Question: There is a webproject with a batchfile that generates all files needed on the targetserver and puts them in a folder "/Deployable" .
The batch file is quite involved because the project contains a pluginsystem and all plugins need to be copied to a certain location.
When I use webdeploy to deploy to the targetserver it happens what you expect: there are some of the needed assemblies copied over, but not the files as specified in the batchfile.
My plan is now to first execute the batchfile and then use webdeploy to copy the folder "/Deployable" to the targetserver. Can this be done with webdeploy?
This is what I see in Visual Studio deploy menue:
This is the resulting publish profile
'''
<?xml version="1.0" encoding="utf-8"?> <publishData>
<publishProfile publishUrl="http://myserver/msdeployagentservice"
deleteExistingFiles="False"
ftpAnonymousLogin="False"
ftpPassiveMode="True"
msdeploySite="mysite/"
msdeploySiteID=""
msdeployRemoteSitePhysicalPath=""
msdeployAllowUntrustedCertificate="False"
msdeploySkipExtraFilesOnServer="False"
msdeployMarkAsApp="False"
profileName="publish_to_myserver"
publishMethod="MSDeploy"
replaceMatchingFiles="True"
userName="myuser"
savePWD="True" userPWD="xxx" SelectedForPublish="True" />
</publishData>>
'''
---
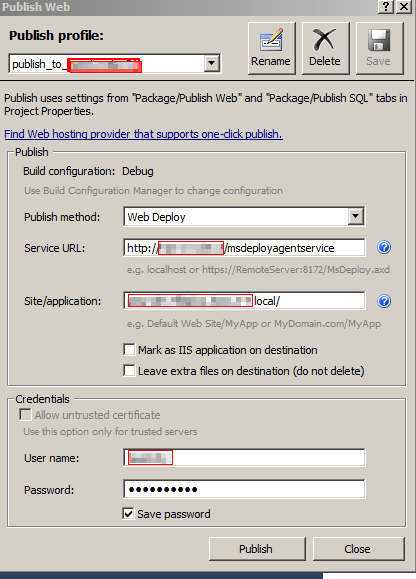
Answer: I think there is an ability to add third-party files into webdeploy package by modifying '.csproj' file, however, I have never had to use it.
---
, you can easily achieve the same result by using MSDeploy's <URL> verb, by specifying your '/Deployable' folder as the '-source' argument and your target server's msdeploy service as the '-dest', e.g.:
'''
$(WebDeployToolPath)\msdeploy -verb:sync -source:dirPath='Deployable' -dest:dirPath='$(DeployDirectoryLocalPath)',computerName=$(DeployTargetURL),userName='$(DeployUserName)',password='$(Password)',authType='Basic' -verbose -allowUntrusted
'''
Substitutions:
- '$(WebDeployToolPath)''c:\Program Files (x86)\IIS\Microsoft Web Deploy V3\msdeploy.exe'- 'Deployable\'- '$(DeployDirectoryLocalPath)'- '$(DeployTargetURL)''https://192.168.142.55:8172/MsDeploy.axd''http://myserver/msdeployagentservice'- '$(DeployUserName)'- '$(Password)'
That's it - this command will synchronize 'Deployable\' folder with '$(DeployDirectoryLocalPath)' folder (i.e. make the content exactly match).
You can wrap it into an msbuild target in your '.csproj' file:
'''
<PropertyGroup>
<DeployTargetURL Condition="'$(DeployTargetURL)'==''">https://192.168.142.55:8172/MsDeploy.axd</DeployTargetURL>
<DeployUserName Condition="'$(DeployUserName)'==''">tergetServer\Administrator</DeployUserName>
<Password Condition="'$(Password)'==''">AdminPassword</Password>
<WebDeployToolPath Condition="'$(WebDeployToolPath)'==''">c:\Program Files (x86)\IIS\Microsoft Web Deploy V3\msdeploy.exe</WebDeployToolPath>
'''
'''
<Target Name="Deploy">
<Exec Command="&quot;$(WebDeployToolPath)&quot;\msdeploy -verb:sync -source:dirPath='Deployable' -dest:dirPath='$(DeployDirectoryLocalPath)',computerName=$(DeployTargetURL),userName='$(DeployUserName)',password='$(Password)',authType='Basic' -verbose -allowUntrusted " />
</Target>
'''
And than run it from the command-line in the following way:
'''
%windir%\Microsoft.NET\Framework4.0.30319\MSBuild.exe MyProject.proj /t:Deploy*
'''